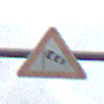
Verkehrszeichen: SeitenwindVonLinks
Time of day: MorningAfternoon
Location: Outdoor (Nature)
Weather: PartlyCloudy
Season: NotSpecified
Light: Natural